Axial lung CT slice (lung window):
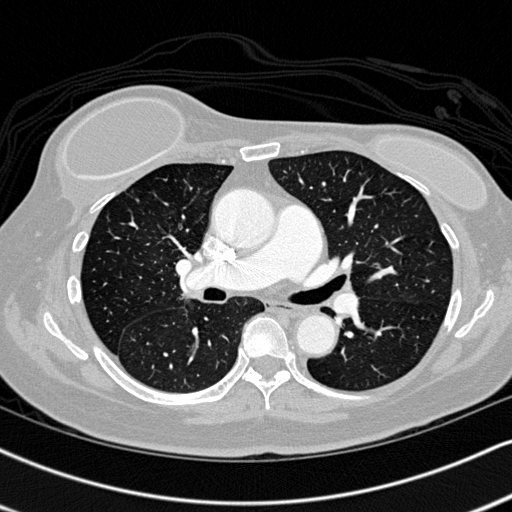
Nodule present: no